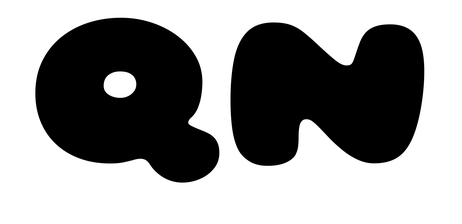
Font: Gluten_Black